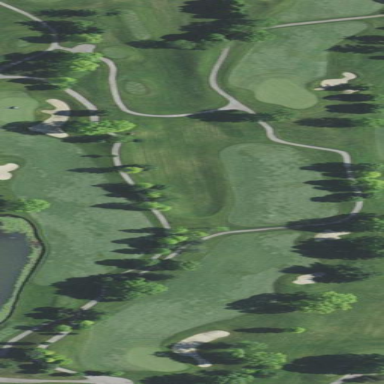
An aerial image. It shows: Area of rough grass used for golf.